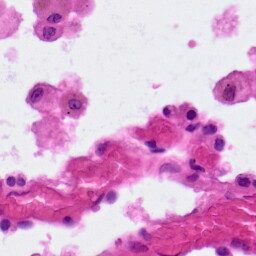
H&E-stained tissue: Lung